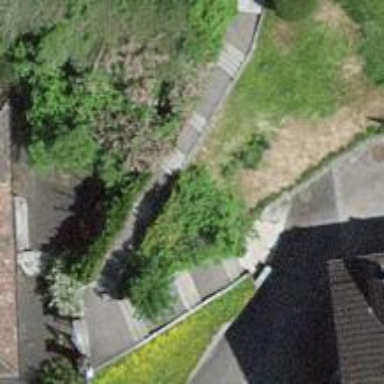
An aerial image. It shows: Road with steps.